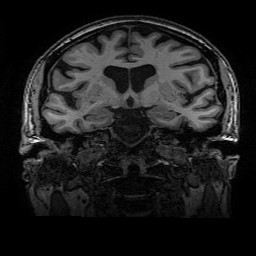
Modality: T1w
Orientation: sagittal
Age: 67
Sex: female
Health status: healthy
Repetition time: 2.53 s
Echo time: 0.0034 s